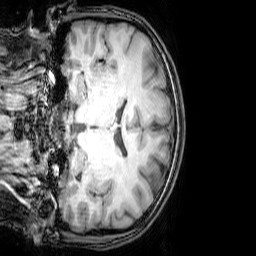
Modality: T1w
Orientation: coronal
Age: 20
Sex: male
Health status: healthy
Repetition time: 0.081 s
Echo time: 0.037 s